Question: I want to all my views from different paths to use the 'layouts/application.html.erb', except a view that has a specific structure. Is that possible without forcing to create a layout for this view and each one for others?
The 'index.html.erb' couldn't use the layout 'application.html.erb' in my case.

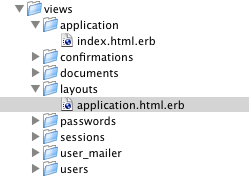
Answer: You can override the default layout by passing an explicit layout name in the 'render' call.
'''
class FoosController < ApplicationController
def index
# call below uses layouts
ew_layout.html.erb as the layout
render :layout => 'new_layout'
# if you want to render without a layout
# render :layout => false
end
end
'''